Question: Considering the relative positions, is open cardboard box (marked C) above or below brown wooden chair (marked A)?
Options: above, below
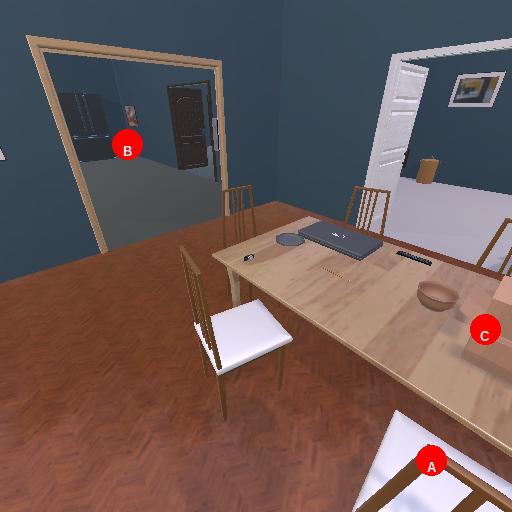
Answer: above